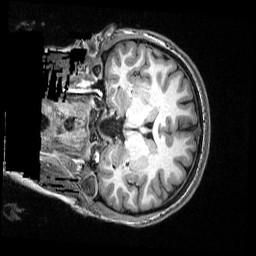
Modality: T1w
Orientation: coronal
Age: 23
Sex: female
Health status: ill
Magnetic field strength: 3 T
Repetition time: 2.53 s
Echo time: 0.00331 s